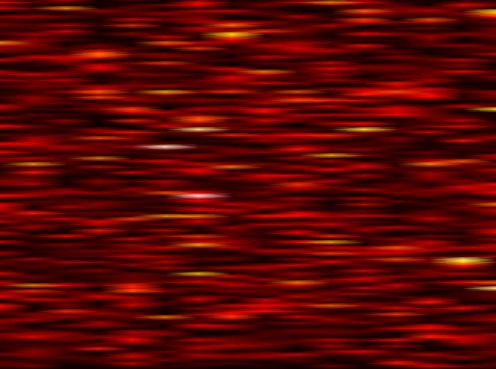
Label: UFMC